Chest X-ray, AP view. Patient: 27 years old, sex M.
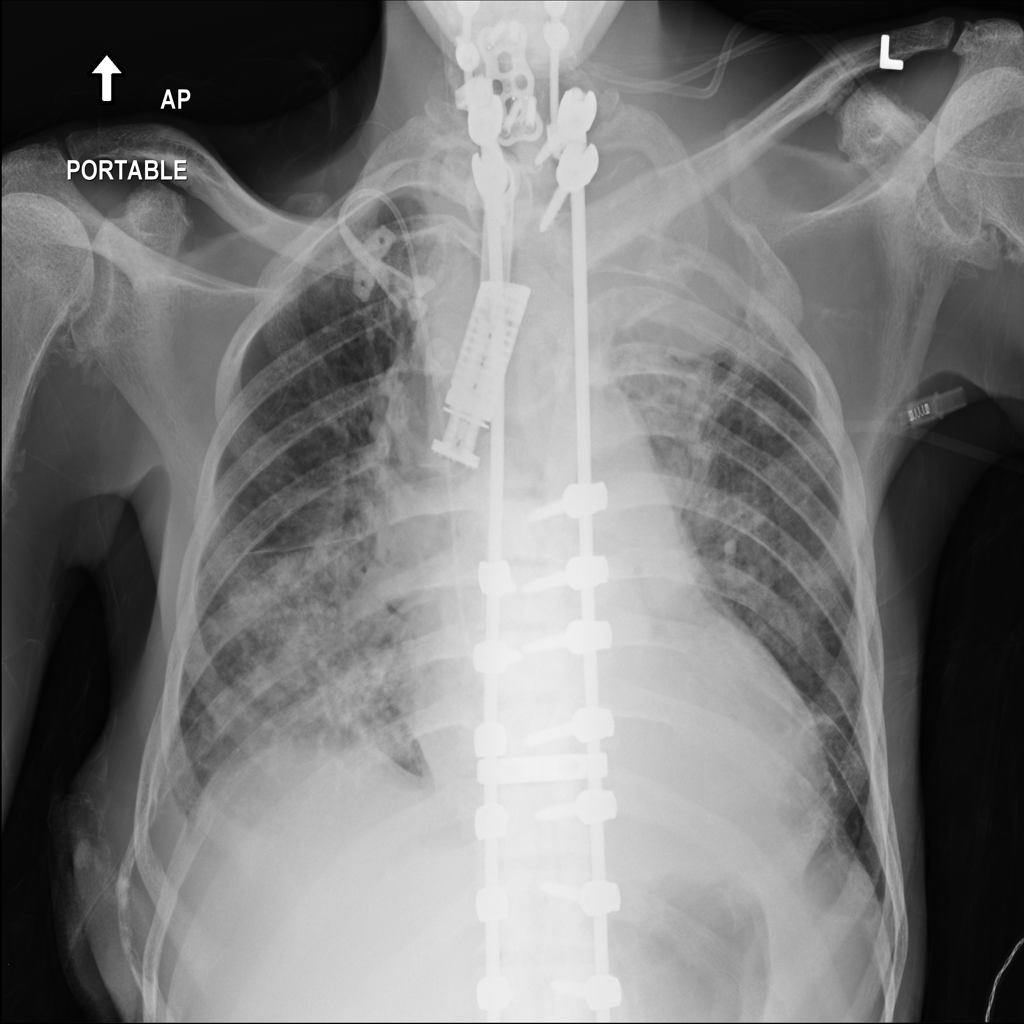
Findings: Nodule